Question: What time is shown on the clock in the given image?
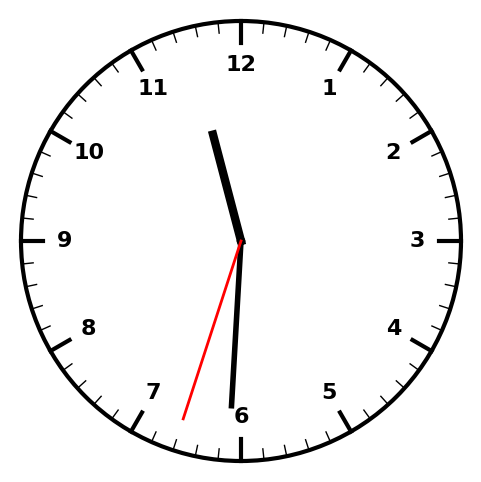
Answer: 11:30:33